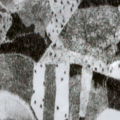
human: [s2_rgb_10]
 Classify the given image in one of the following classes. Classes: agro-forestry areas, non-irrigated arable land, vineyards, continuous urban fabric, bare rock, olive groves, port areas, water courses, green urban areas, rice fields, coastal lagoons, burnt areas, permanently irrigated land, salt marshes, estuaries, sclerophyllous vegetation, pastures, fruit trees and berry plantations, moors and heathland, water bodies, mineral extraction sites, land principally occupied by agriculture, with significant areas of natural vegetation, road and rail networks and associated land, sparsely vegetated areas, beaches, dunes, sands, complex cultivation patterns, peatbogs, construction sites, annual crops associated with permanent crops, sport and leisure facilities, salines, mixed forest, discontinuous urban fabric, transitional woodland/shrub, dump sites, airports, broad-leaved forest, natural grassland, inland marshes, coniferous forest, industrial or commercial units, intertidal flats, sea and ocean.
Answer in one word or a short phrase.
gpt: coniferous forest, transitional woodland/shrub, peatbogs